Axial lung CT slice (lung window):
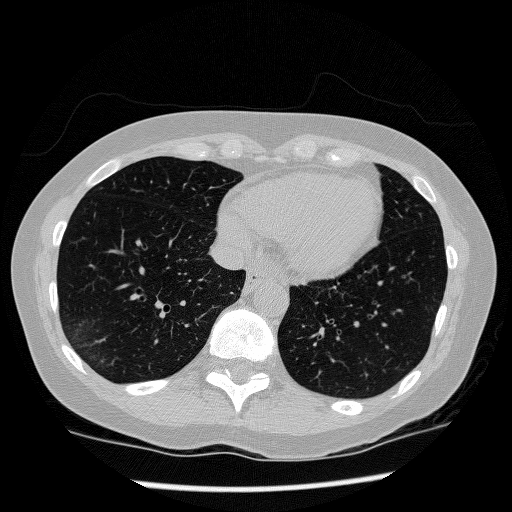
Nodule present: no